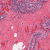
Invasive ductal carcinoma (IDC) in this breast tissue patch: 0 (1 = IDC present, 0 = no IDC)